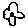
Label: flower